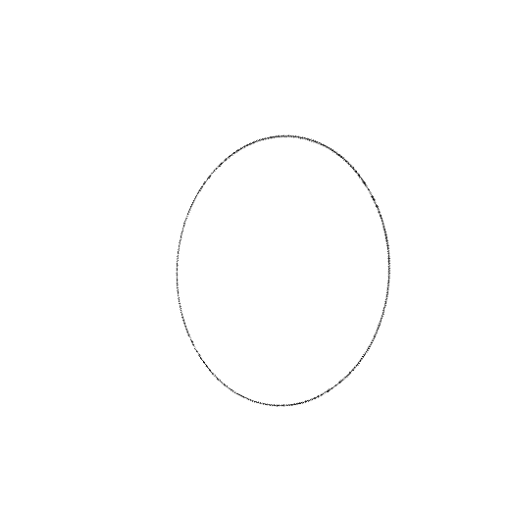
Crossing number: 0